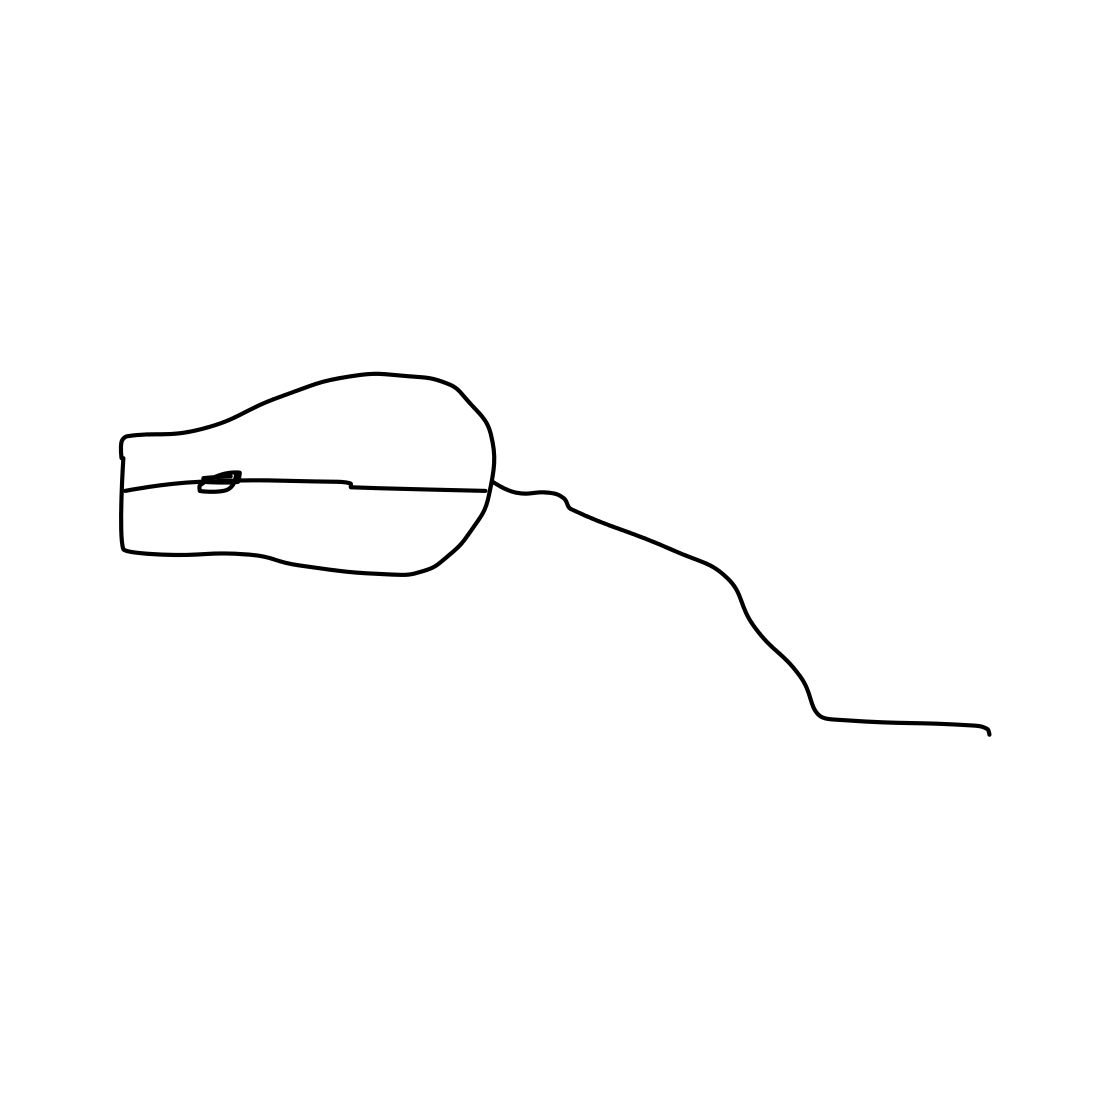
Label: computer-mouse